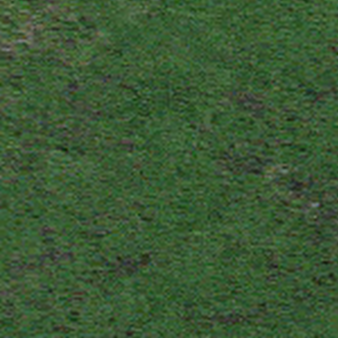
Label: other